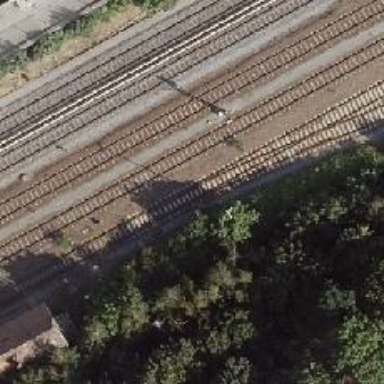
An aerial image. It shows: Historic railway yard.